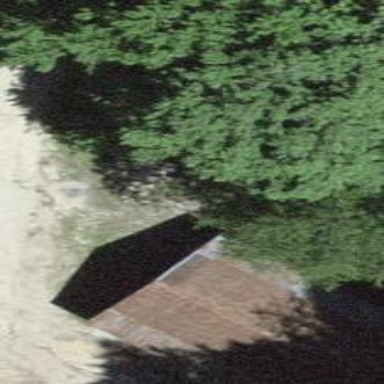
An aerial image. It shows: Hut.